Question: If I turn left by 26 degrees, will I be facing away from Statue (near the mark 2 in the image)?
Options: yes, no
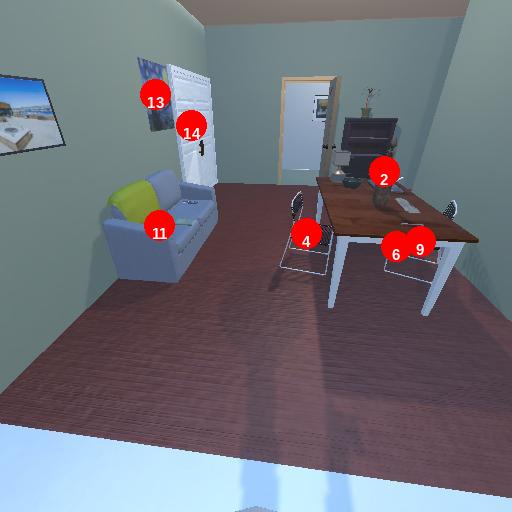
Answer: yes